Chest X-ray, AP view. Patient: 58 years old, sex M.
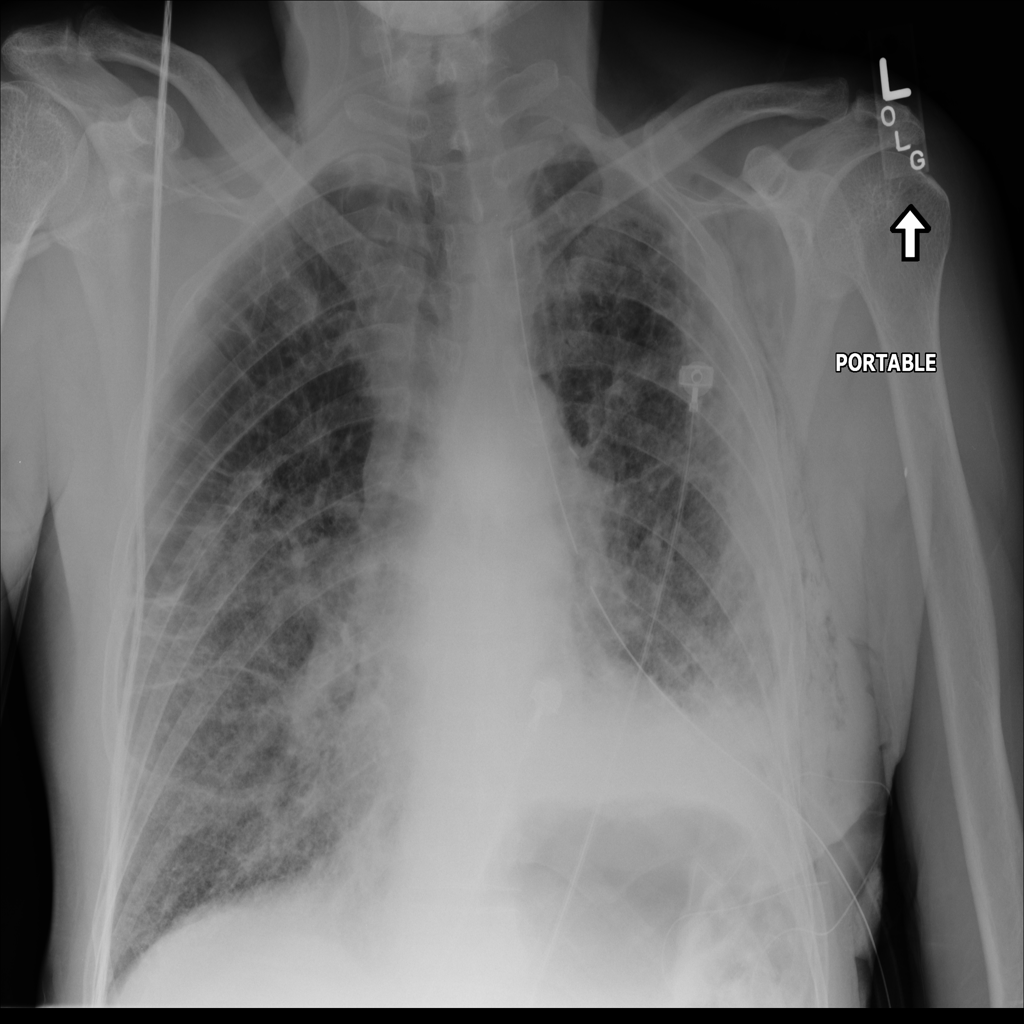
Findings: Atelectasis, Emphysema, Fibrosis, Infiltration